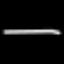
Label: line